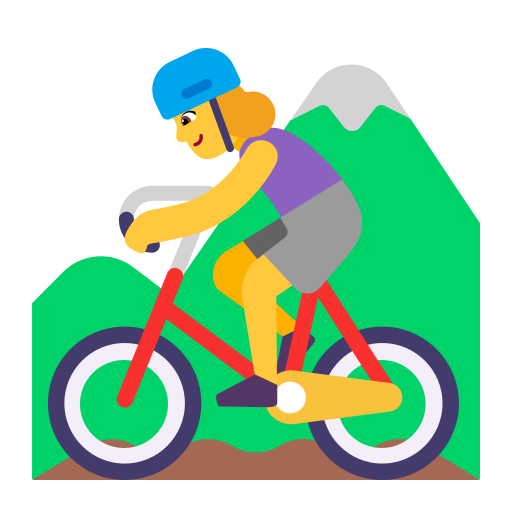
woman mountain biking flat default